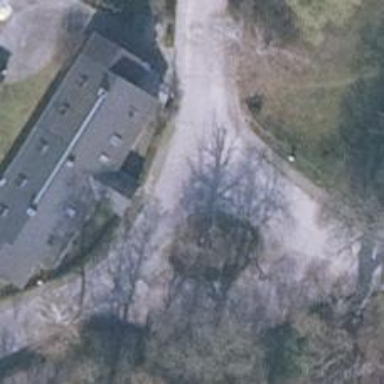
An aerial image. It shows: Residential road.